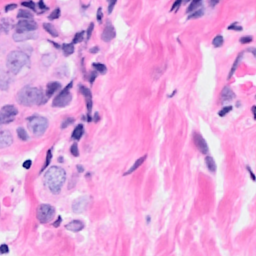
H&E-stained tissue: Breast